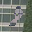
Label: 8